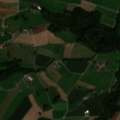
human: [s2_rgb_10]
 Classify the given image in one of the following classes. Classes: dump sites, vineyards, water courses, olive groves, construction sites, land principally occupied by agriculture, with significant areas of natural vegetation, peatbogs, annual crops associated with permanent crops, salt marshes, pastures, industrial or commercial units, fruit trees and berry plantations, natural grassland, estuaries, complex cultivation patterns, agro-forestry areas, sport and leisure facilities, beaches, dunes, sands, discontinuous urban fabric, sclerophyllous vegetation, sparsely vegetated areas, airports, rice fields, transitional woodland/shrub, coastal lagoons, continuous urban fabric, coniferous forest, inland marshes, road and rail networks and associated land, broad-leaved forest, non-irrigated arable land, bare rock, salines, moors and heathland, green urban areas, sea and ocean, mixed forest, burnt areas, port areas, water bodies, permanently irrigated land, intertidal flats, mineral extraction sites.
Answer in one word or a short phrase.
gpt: discontinuous urban fabric, non-irrigated arable land, broad-leaved forest